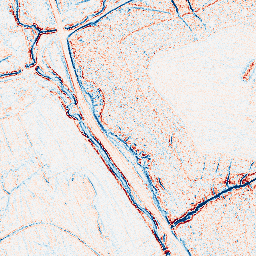
Category: edge_preserving
Decomposition family: bilateral
Decomposition parameters: d: 5
sigma_color: 25
sigma_space: 150
Upsampling method: sinc_hamming
Upsampling parameters: scale: 2
kernel_size: 16
Upsampling scale: 2